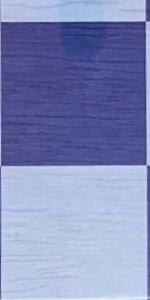
Label: Empty